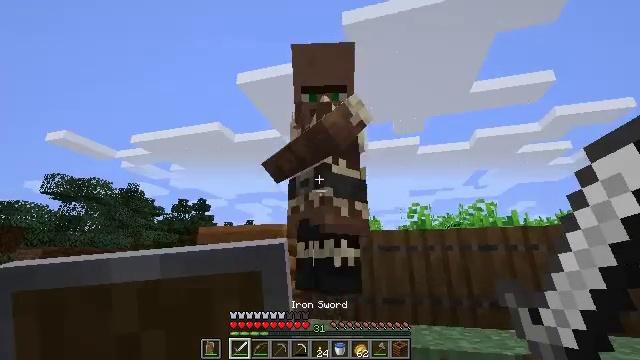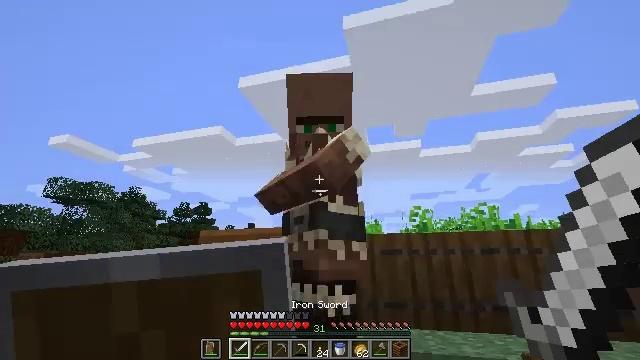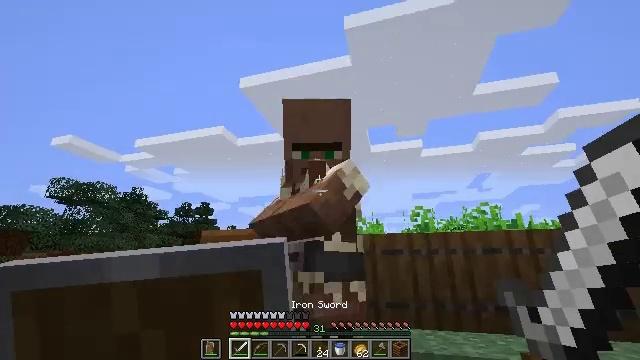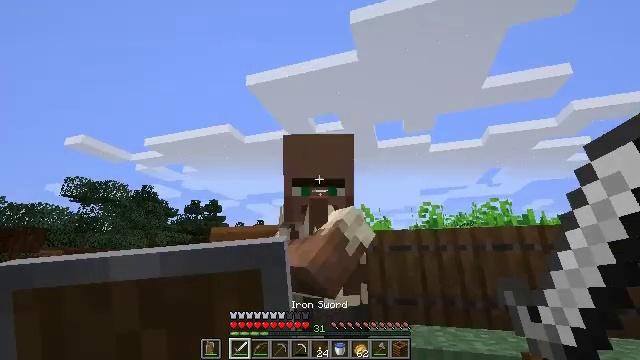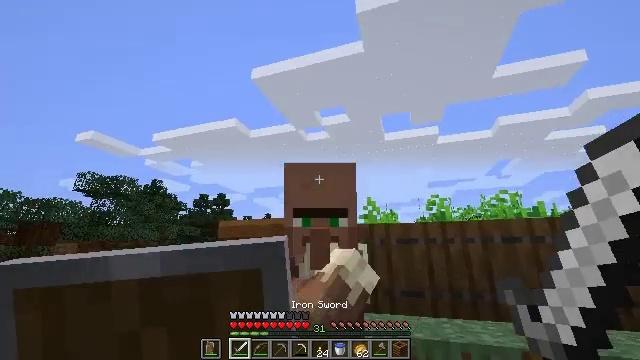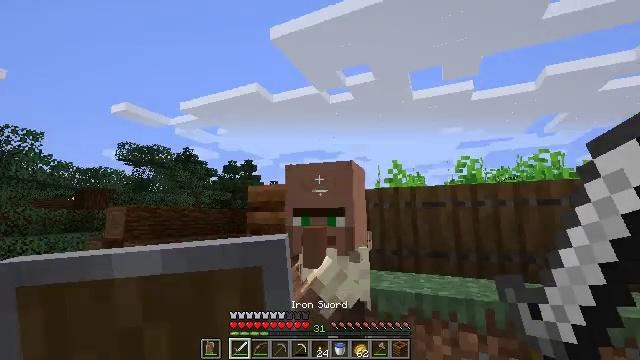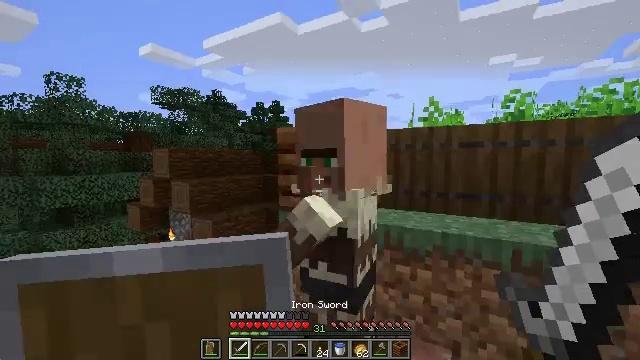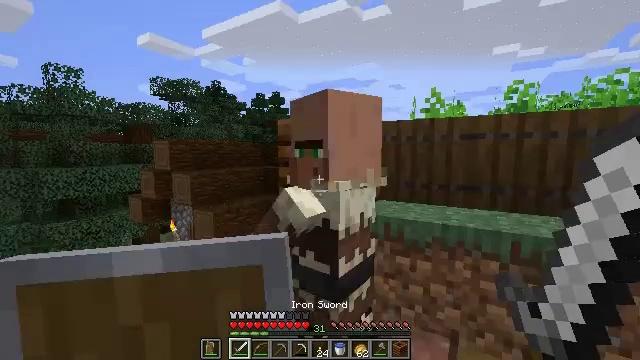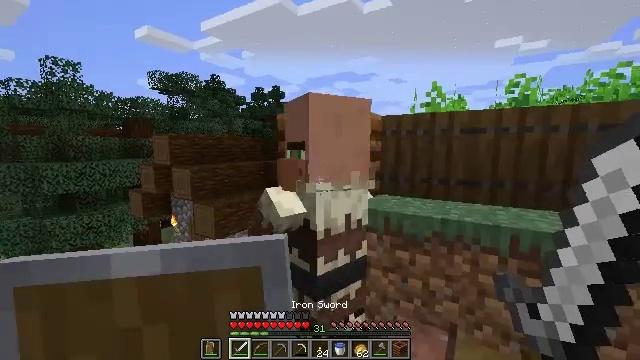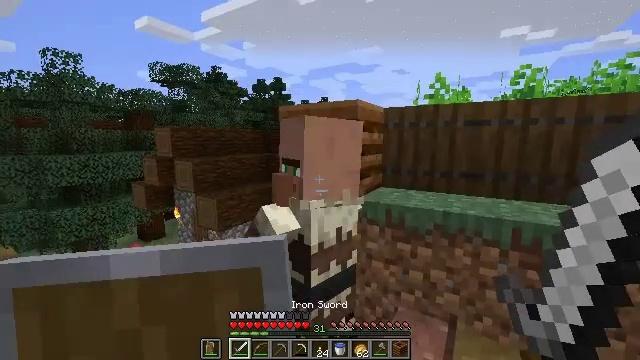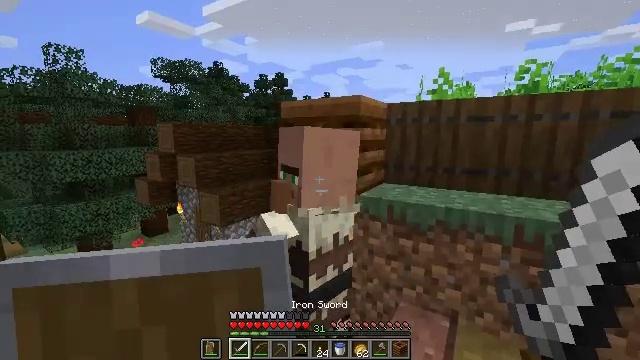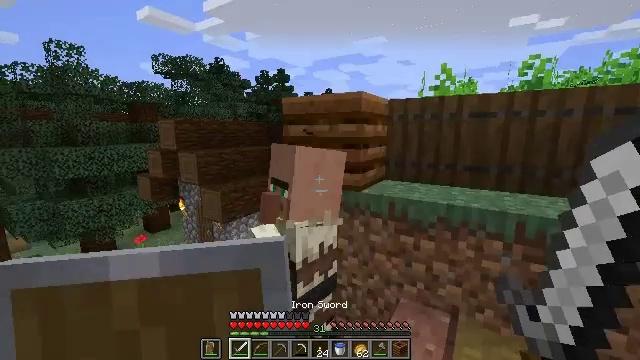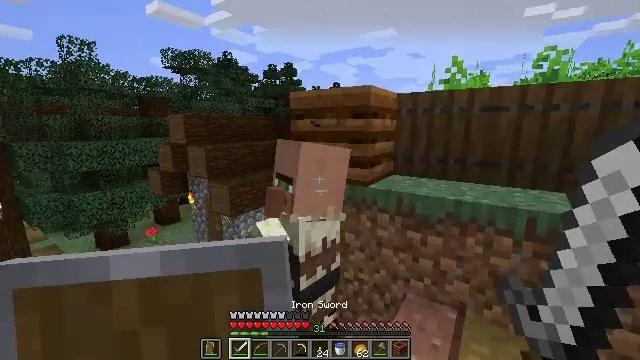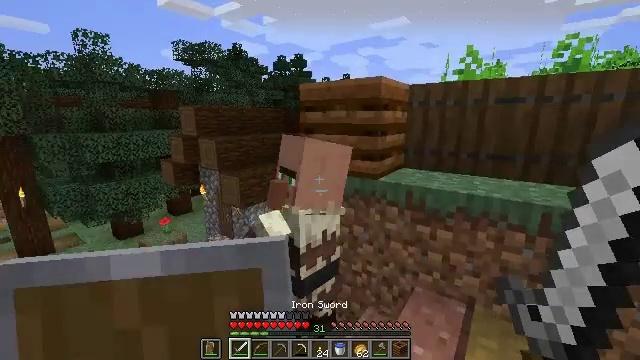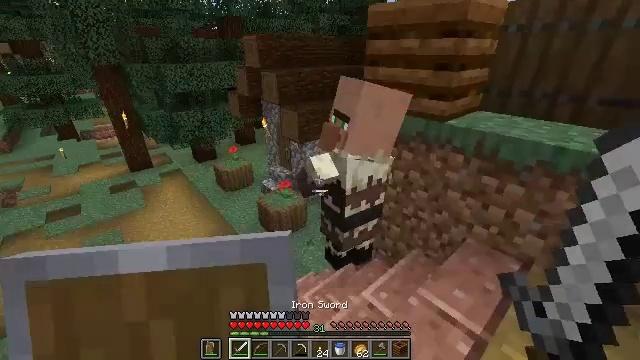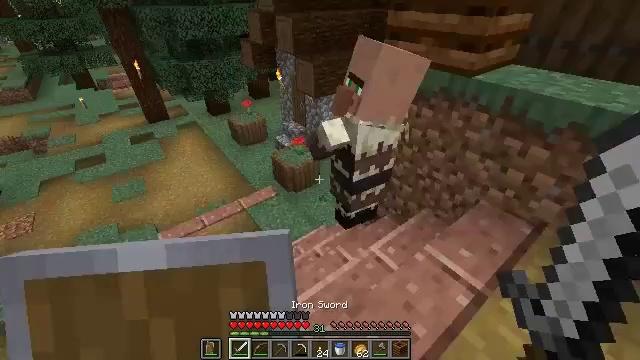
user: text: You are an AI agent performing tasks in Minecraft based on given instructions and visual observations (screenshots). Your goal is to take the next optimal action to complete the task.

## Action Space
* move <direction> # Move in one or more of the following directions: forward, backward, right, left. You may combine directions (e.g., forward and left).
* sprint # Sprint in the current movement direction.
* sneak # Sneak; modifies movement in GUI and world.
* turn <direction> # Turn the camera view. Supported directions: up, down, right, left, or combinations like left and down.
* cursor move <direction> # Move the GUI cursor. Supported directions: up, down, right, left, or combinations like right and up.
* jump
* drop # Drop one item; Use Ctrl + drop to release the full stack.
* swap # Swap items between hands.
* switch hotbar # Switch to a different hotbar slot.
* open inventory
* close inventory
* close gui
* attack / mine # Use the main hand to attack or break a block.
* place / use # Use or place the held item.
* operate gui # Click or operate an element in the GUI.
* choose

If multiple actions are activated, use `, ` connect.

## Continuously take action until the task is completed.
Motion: motion action
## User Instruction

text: Attack the fletching table to break it.
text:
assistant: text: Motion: no_op
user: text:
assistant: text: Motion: no_op
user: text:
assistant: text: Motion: turn left
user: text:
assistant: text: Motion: turn left and down
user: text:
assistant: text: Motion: turn left and down
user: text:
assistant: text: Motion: turn left and down
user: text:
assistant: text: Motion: turn down
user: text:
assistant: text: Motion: turn down
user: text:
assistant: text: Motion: turn down
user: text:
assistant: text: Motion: no_op
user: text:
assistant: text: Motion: no_op
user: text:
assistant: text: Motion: turn left and down
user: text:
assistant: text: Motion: turn left and down
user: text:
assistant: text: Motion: turn left and down
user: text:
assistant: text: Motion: turn left and down
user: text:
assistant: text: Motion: no_op
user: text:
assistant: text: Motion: no_op
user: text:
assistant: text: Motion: no_op
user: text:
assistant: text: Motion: no_op
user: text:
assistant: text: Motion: no_op
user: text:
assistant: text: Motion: no_op
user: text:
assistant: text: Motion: turn right and up
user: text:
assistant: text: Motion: turn left
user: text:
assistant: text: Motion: move forward, turn left and down
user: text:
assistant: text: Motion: move forward, turn left and down
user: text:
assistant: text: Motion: move forward
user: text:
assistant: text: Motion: move forward
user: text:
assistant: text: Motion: move forward
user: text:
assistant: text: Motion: move forward
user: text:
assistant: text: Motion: move forward, turn right